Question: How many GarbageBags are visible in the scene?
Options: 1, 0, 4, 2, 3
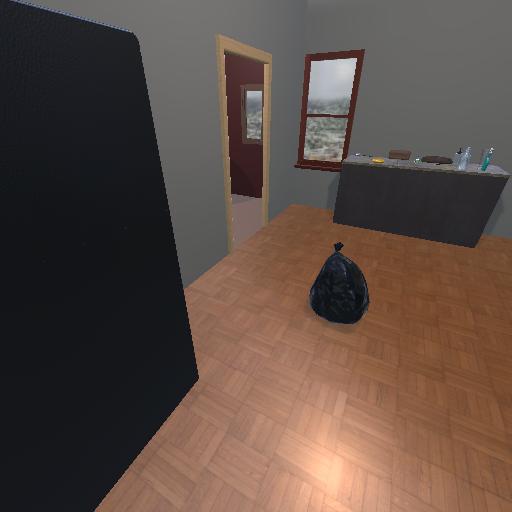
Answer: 1